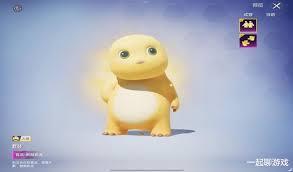
Label: nailong